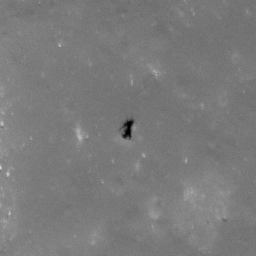
Pit: Messier A 1
Host crater: Messier A
Host type: impact_melt
Lunar coordinates: latitude -2.028, longitude 46.9